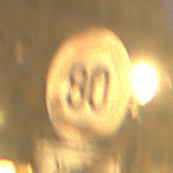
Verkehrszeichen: Geschwindigkeit80
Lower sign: ZeitangabenMitBeschraenkungAufWochentage2
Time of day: Night
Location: Outdoor (Urban)
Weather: Clear
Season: NotSpecified
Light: Artificial